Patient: sex M, age 33
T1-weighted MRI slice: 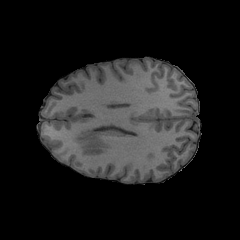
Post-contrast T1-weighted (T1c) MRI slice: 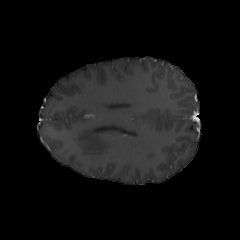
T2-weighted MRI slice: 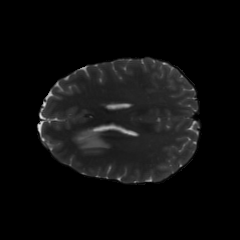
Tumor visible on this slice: yes
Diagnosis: Astrocytoma, IDH-mutant
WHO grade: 4